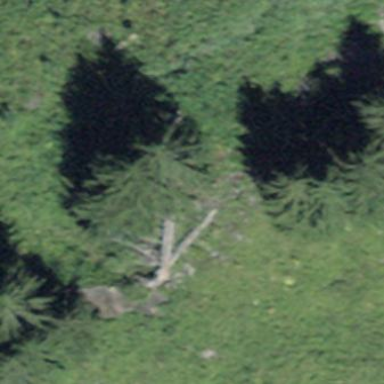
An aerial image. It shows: Forest dominated by needle-leaved trees.